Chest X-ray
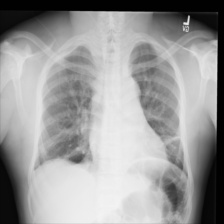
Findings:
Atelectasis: positive
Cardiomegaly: positive
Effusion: negative
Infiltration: negative
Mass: negative
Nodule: negative
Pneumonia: negative
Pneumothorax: negative
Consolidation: negative
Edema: negative
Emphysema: negative
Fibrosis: positive
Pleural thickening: negative
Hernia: negative